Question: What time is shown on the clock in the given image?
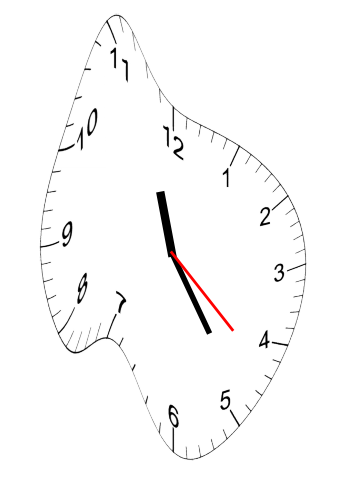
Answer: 11:24:22